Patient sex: F
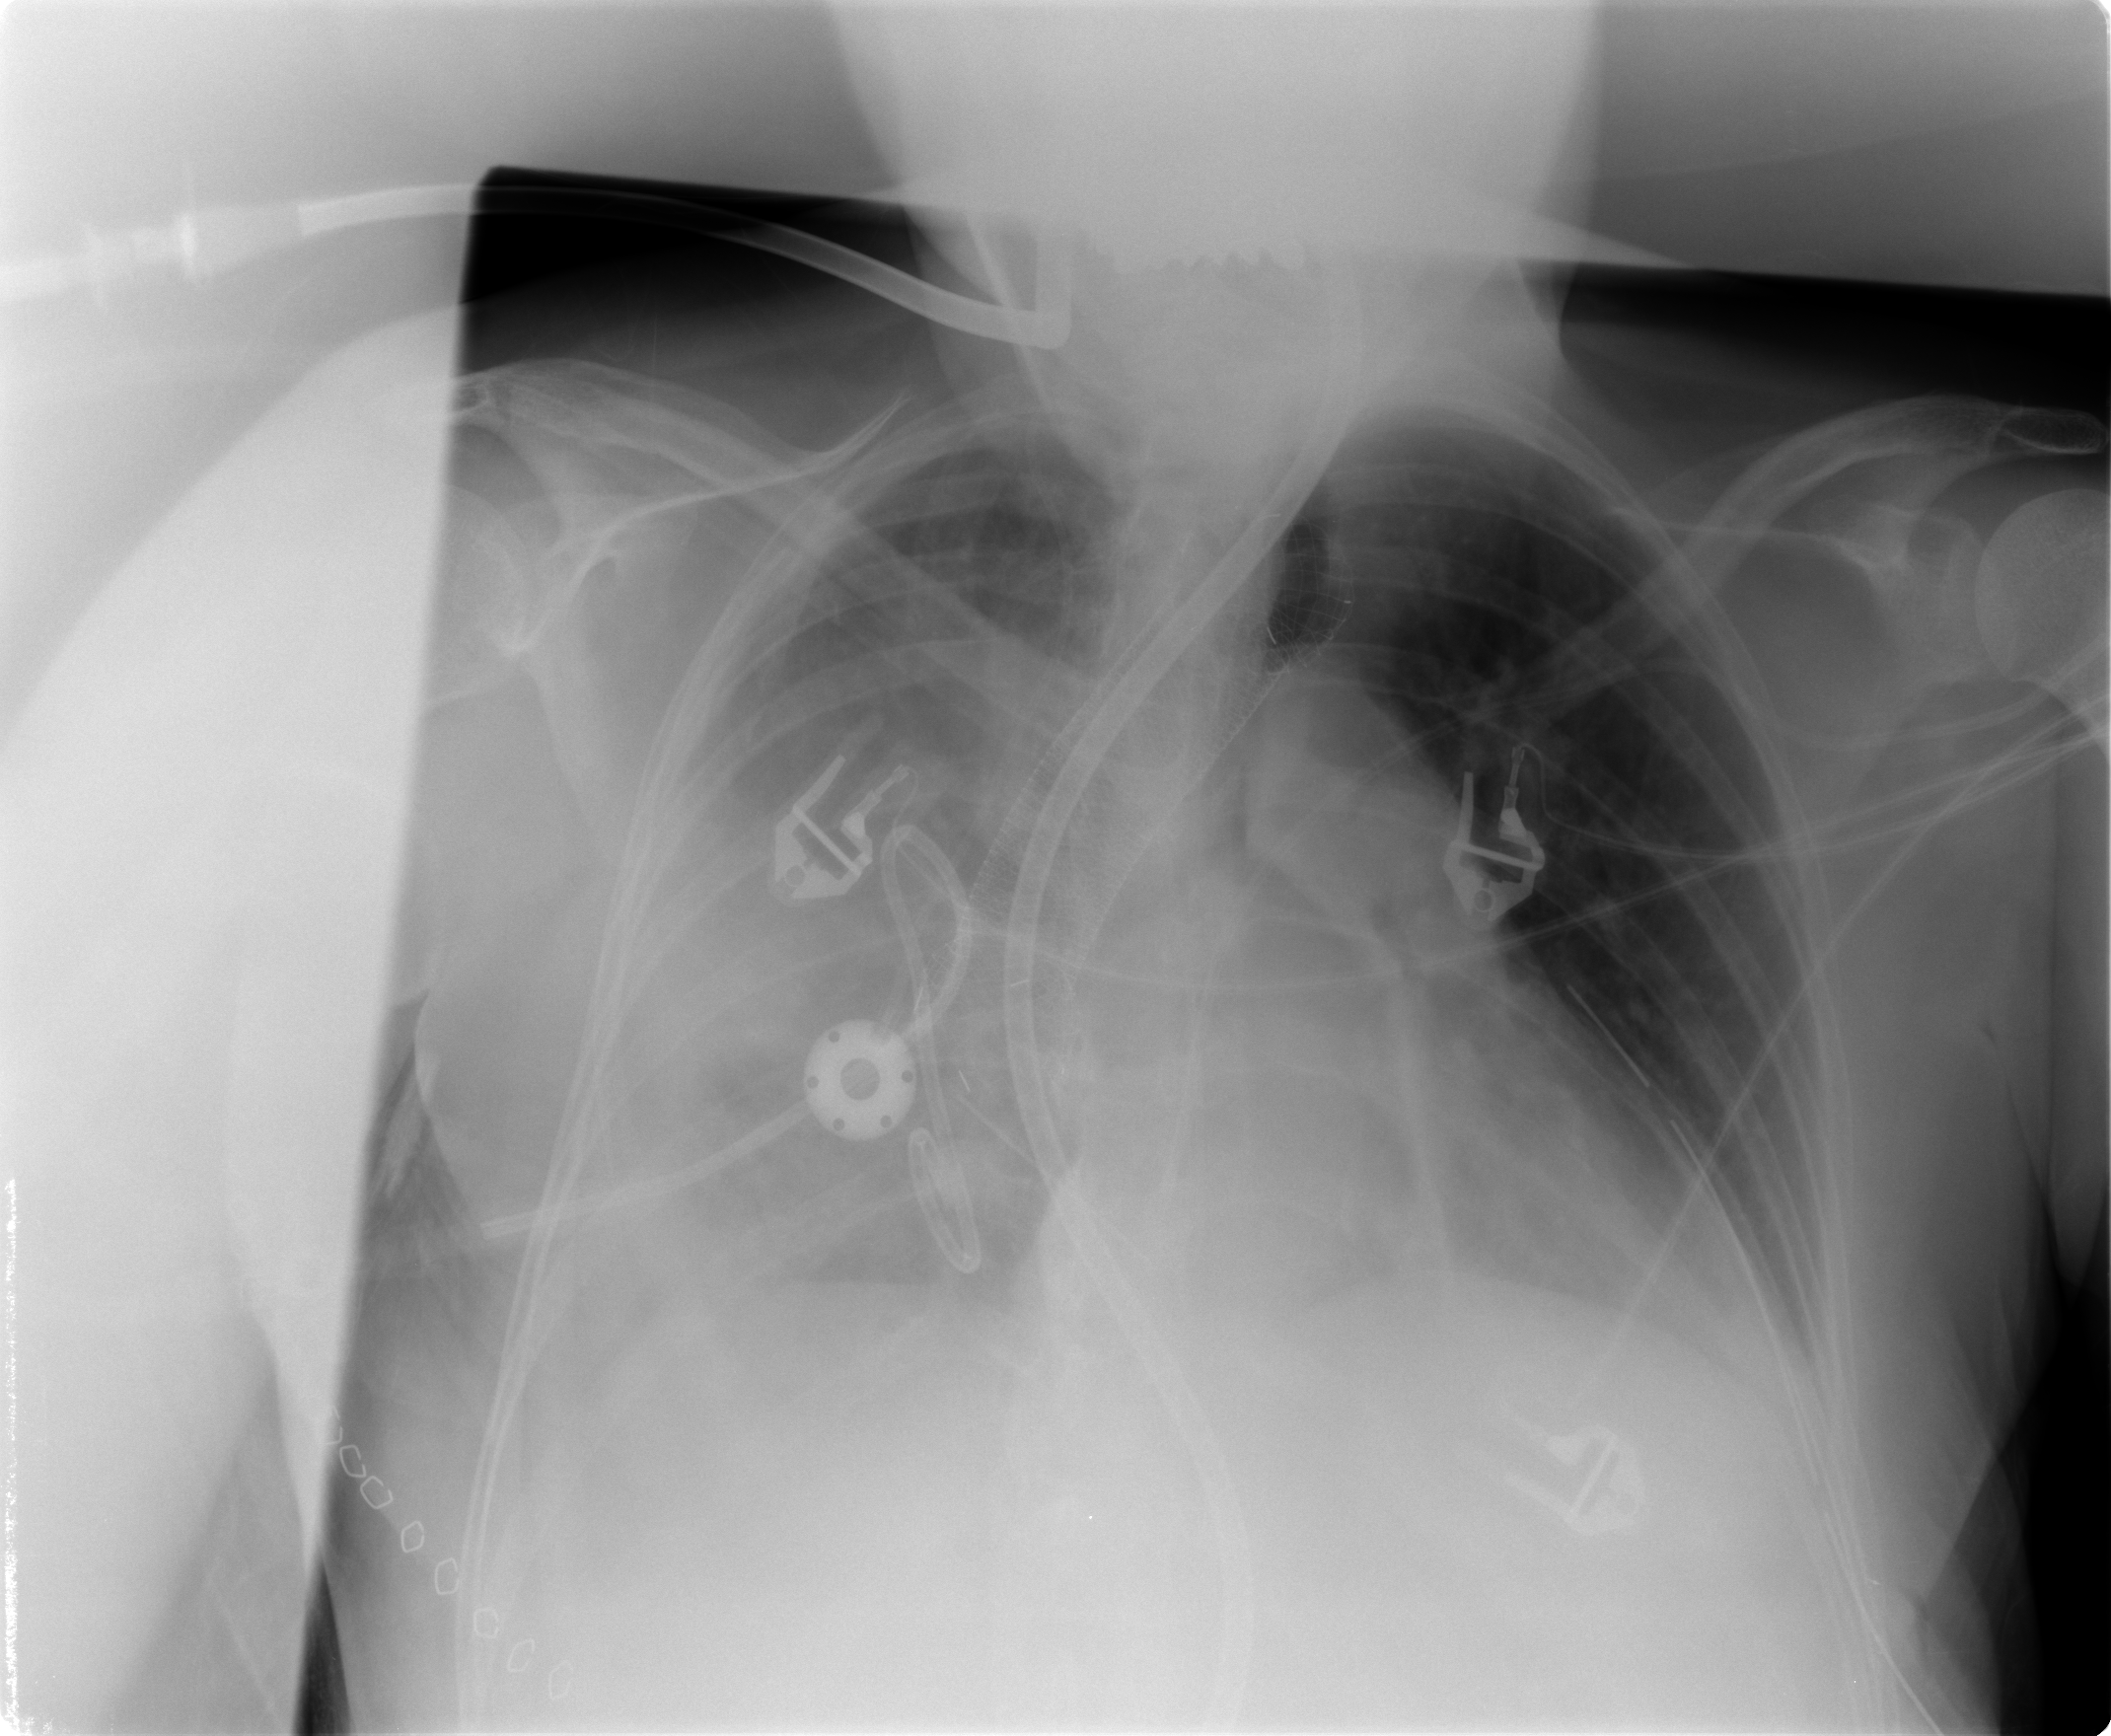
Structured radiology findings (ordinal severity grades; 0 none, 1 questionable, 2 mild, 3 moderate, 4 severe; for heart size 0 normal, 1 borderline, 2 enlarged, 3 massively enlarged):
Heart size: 2
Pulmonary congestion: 1
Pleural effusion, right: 3
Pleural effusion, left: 1
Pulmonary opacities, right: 2
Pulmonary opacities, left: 0
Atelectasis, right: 2
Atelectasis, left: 2